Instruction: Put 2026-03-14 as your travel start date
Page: home
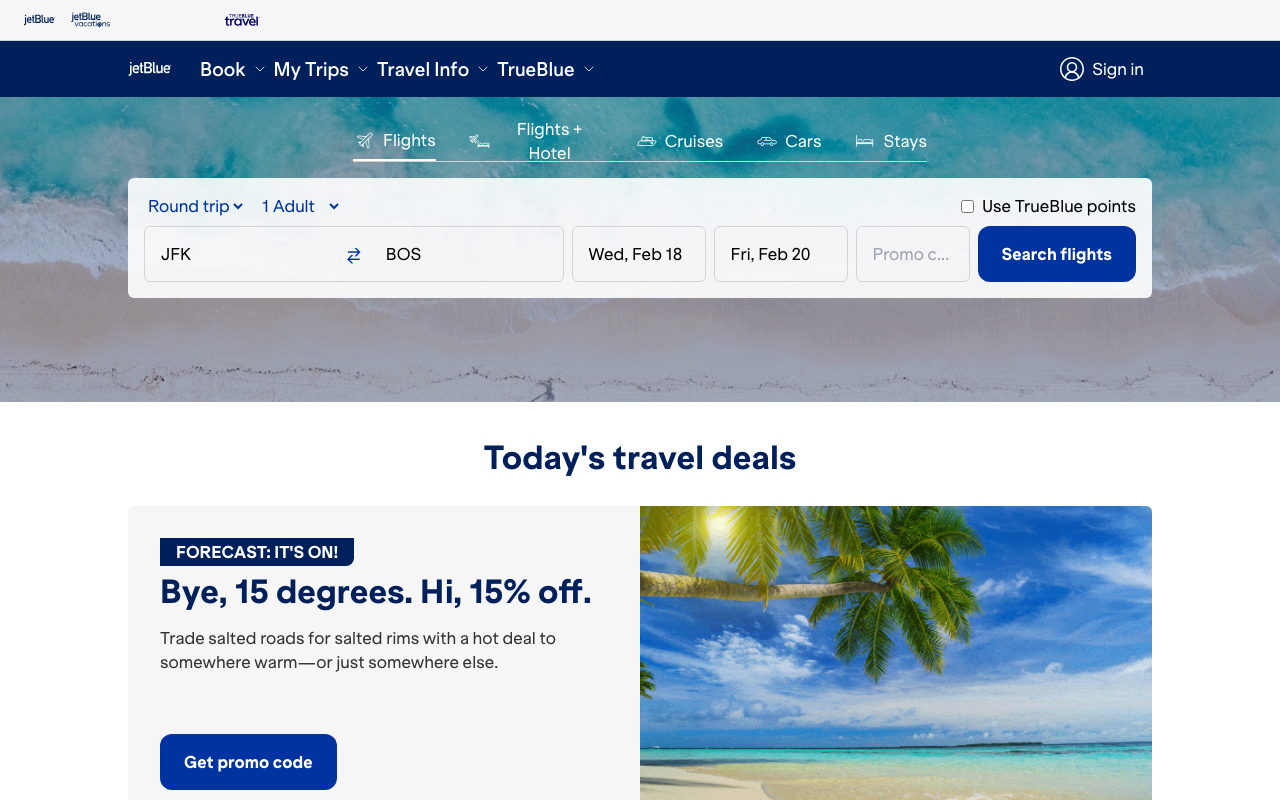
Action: type